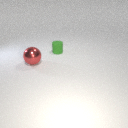
large red metal sphere to the left of small green rubber cylinder